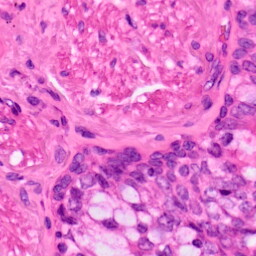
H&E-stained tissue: Lung